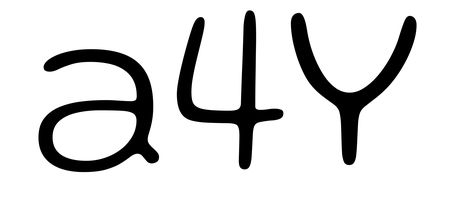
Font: Gluten_ExtraLight